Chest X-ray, AP view. Patient: 47 years old, sex M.
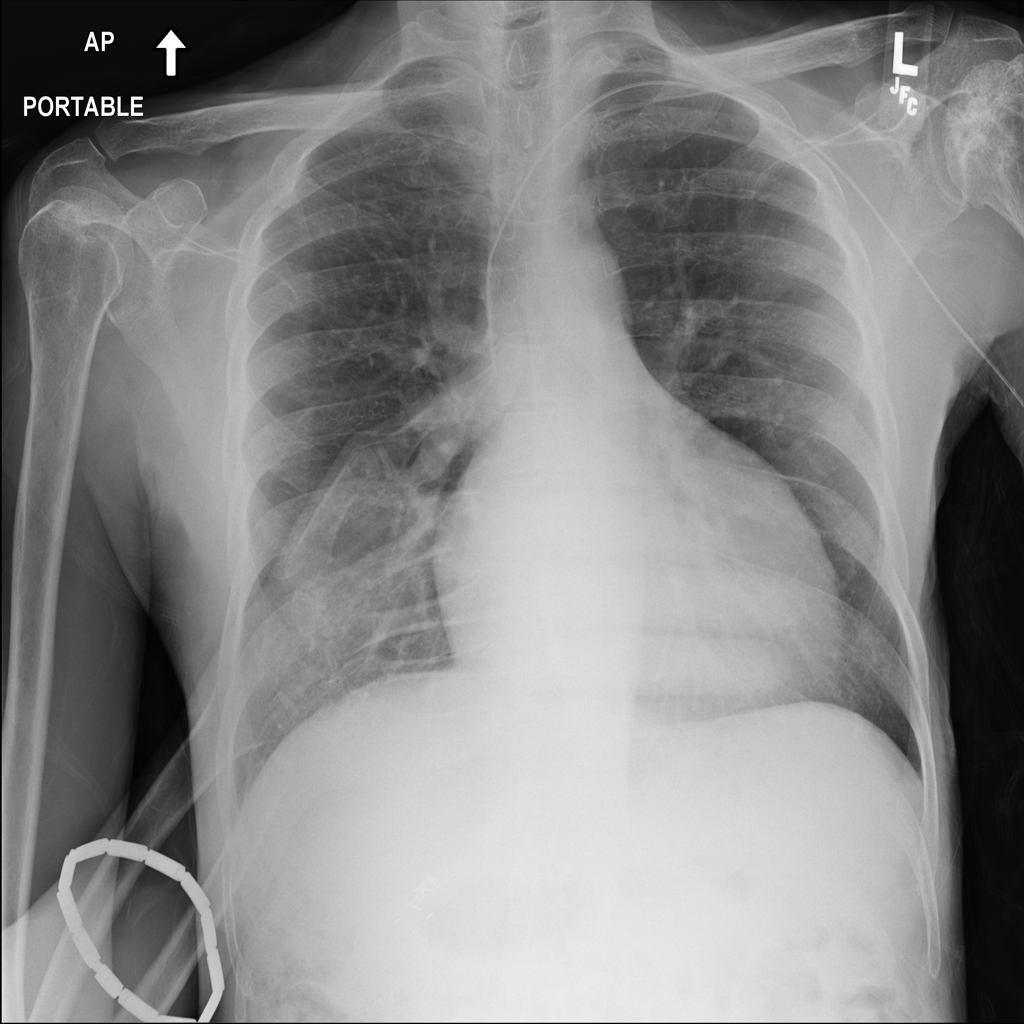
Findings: Infiltration